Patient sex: M
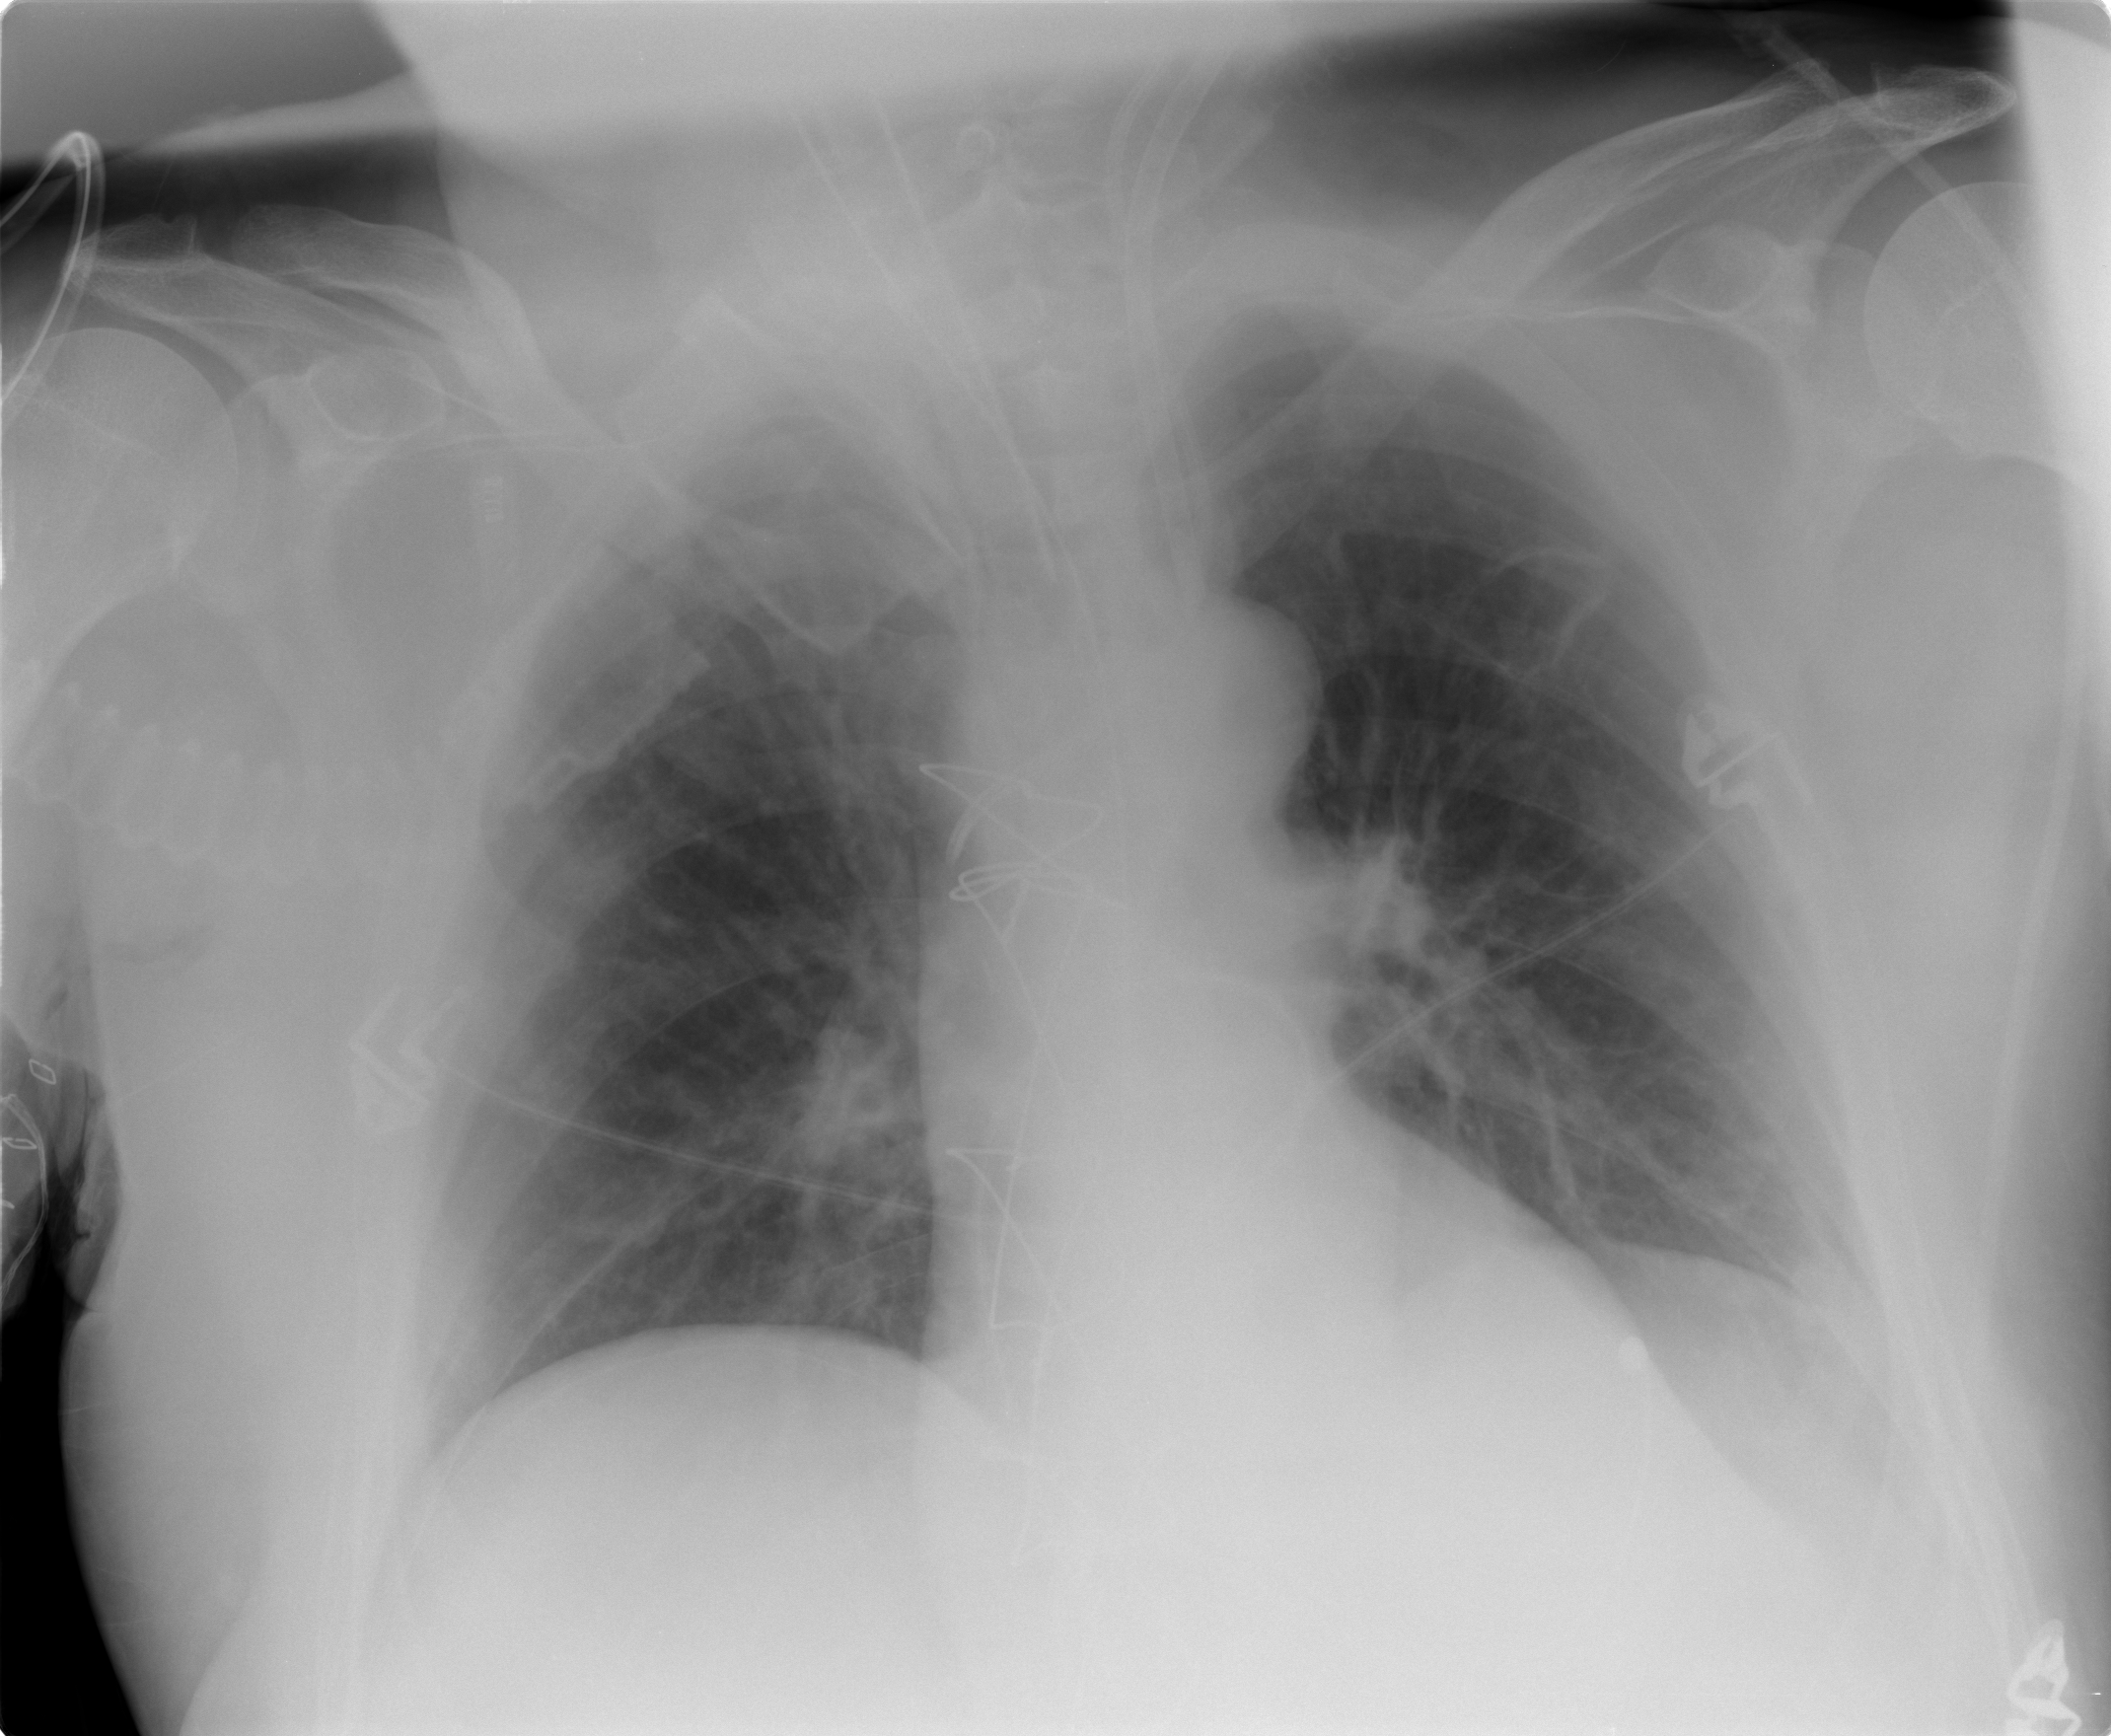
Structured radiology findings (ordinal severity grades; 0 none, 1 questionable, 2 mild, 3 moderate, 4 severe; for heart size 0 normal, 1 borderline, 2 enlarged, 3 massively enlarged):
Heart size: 0
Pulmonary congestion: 1
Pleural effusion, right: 0
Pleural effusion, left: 1
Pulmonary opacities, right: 0
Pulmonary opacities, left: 0
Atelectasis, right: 0
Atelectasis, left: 2